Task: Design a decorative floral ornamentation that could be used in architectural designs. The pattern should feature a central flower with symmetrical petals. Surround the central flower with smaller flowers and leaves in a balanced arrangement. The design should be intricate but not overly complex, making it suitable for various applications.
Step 848:
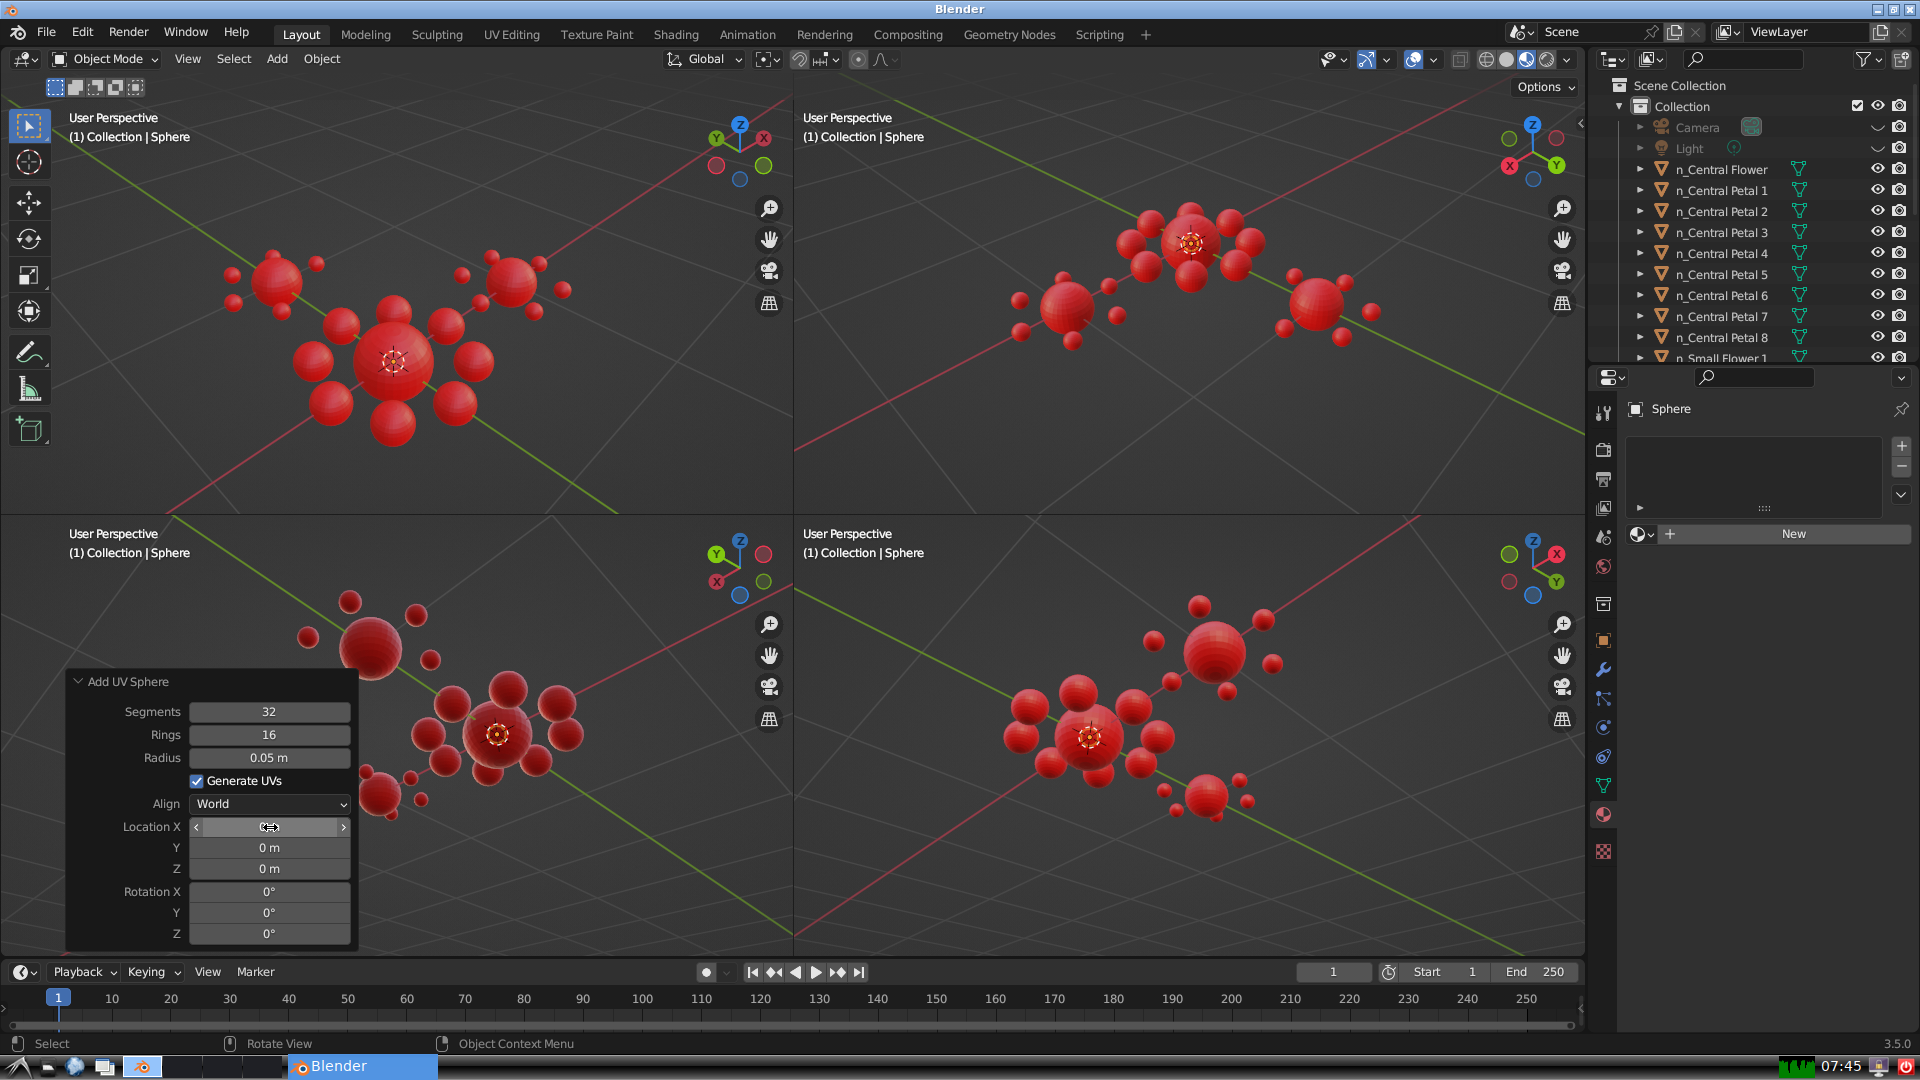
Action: click: no